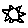
Label: sun